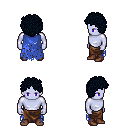
a pixel art fantasy rpg character, male body template, dark elf, purple skin, blue tattered cape, robe skirt, raven curly afro hairstyle, brown shoes, four views (front, back, left, right), 2x2 character sprite sheet, small pixel art, hard edges, no anti-aliasing